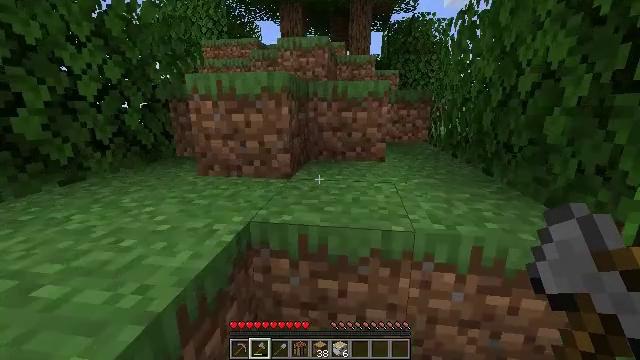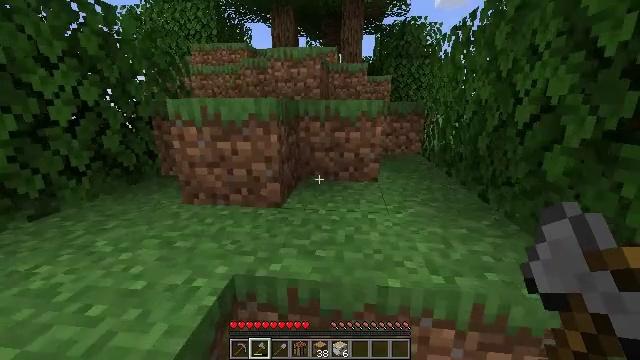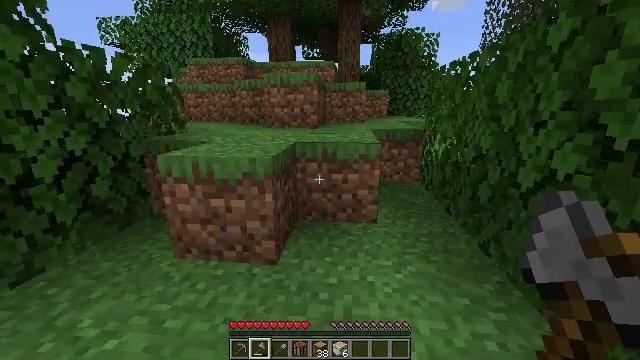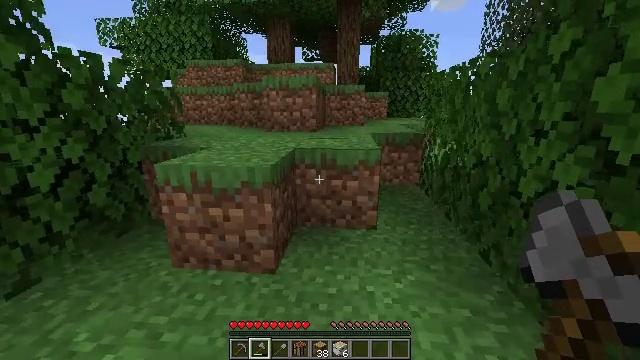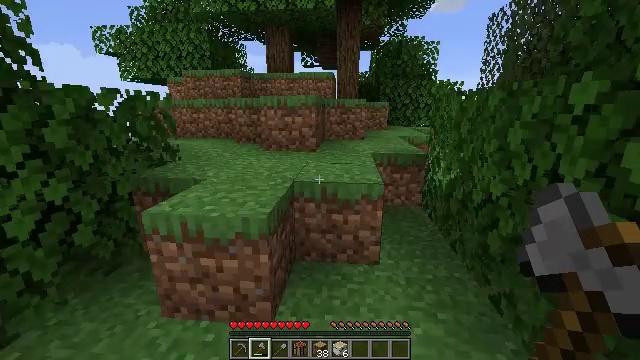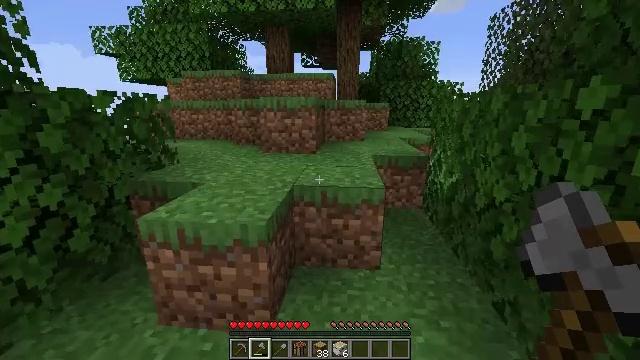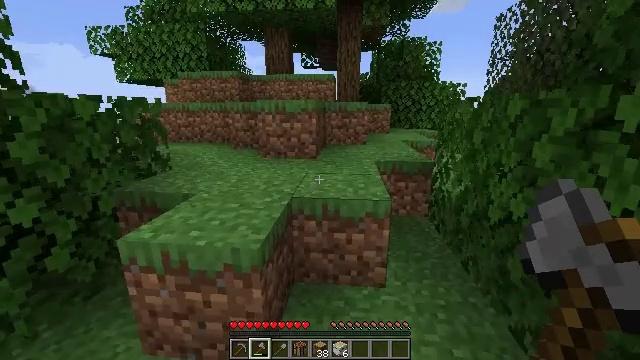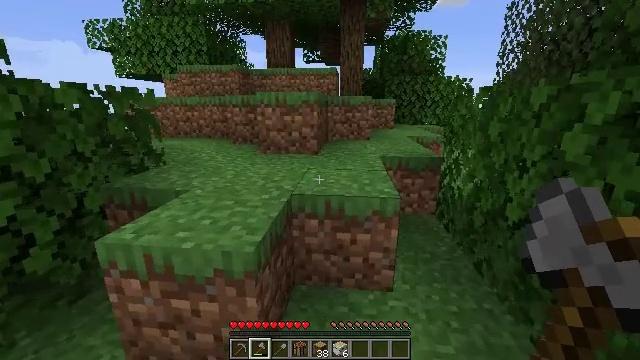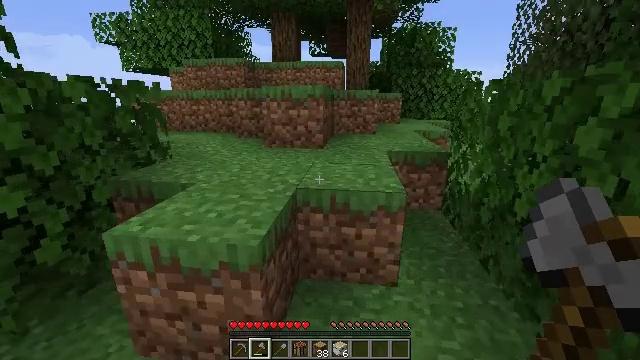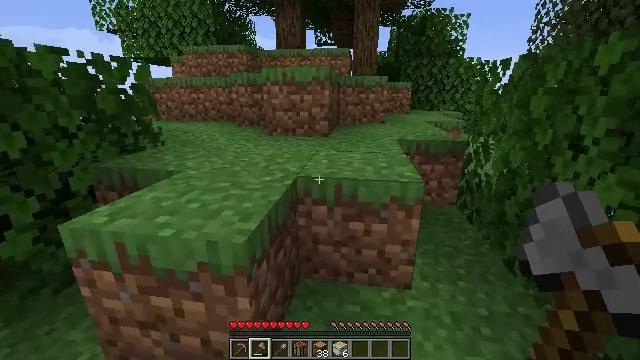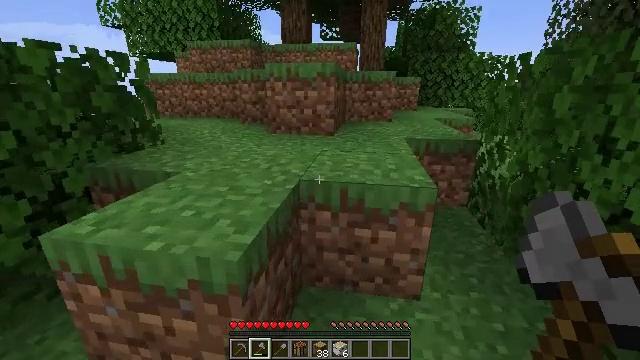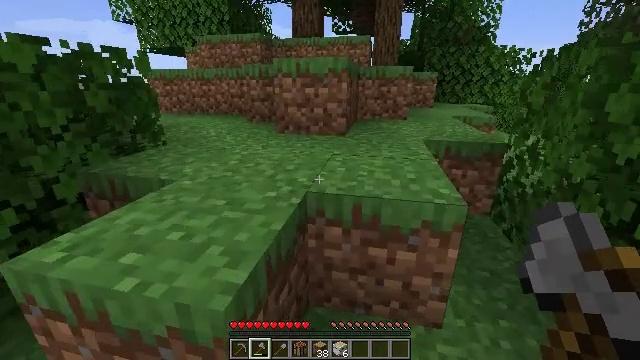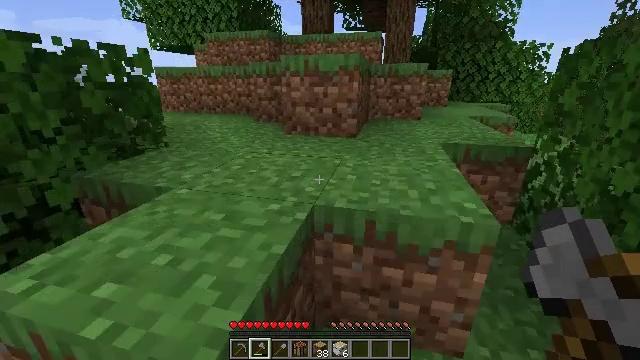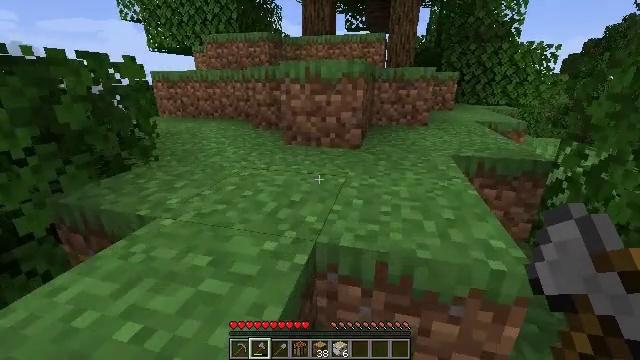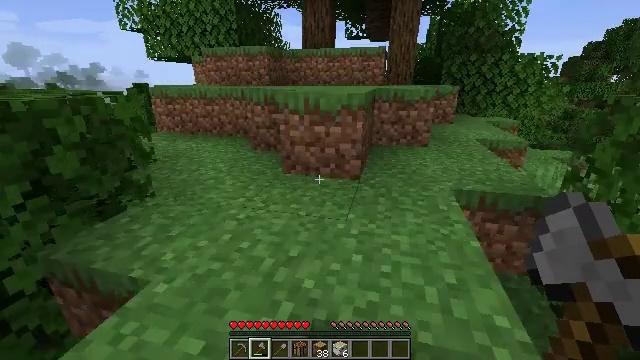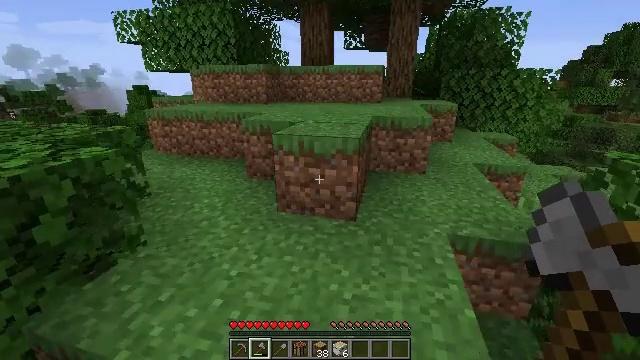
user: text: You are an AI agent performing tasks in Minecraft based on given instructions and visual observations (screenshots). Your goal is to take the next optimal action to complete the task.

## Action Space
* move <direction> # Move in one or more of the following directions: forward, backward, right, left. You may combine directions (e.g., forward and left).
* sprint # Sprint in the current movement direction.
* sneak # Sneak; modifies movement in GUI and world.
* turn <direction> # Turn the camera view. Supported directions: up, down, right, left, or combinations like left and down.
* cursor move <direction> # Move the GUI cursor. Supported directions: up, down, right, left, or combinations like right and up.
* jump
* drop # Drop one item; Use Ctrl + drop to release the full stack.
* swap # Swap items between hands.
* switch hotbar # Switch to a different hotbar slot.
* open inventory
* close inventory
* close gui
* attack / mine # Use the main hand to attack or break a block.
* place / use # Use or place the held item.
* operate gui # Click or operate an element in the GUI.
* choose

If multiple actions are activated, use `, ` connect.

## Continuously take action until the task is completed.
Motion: motion action
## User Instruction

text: Mine the peony flower from the ground.
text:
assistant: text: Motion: move forward, turn right, jump
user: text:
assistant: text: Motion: move forward, jump
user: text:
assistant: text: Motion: move forward, jump
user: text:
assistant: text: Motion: move forward, jump
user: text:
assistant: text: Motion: move forward, jump
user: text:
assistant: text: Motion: move forward, jump
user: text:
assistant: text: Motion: move forward
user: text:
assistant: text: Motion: move forward, turn left and down
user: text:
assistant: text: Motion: move forward, turn left and down
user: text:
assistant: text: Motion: move forward, turn left
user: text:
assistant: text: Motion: move forward, turn left
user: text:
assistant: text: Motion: move forward, turn left
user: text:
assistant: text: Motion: move forward, jump
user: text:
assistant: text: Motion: move forward, jump
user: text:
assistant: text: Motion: move forward, jump
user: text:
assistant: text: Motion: move forward
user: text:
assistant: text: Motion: move forward
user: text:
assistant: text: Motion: move forward
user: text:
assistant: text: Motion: move forward
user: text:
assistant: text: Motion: move forward
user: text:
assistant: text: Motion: move forward
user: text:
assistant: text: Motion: move forward
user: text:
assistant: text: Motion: move forward
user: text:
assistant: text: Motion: move forward
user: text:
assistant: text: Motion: move forward, jump
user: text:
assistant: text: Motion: move forward, jump
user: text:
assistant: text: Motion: move forward, jump
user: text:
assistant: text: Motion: move forward, jump
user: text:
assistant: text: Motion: move forward, turn left and down
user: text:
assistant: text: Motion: move forward, turn left and down